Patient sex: M
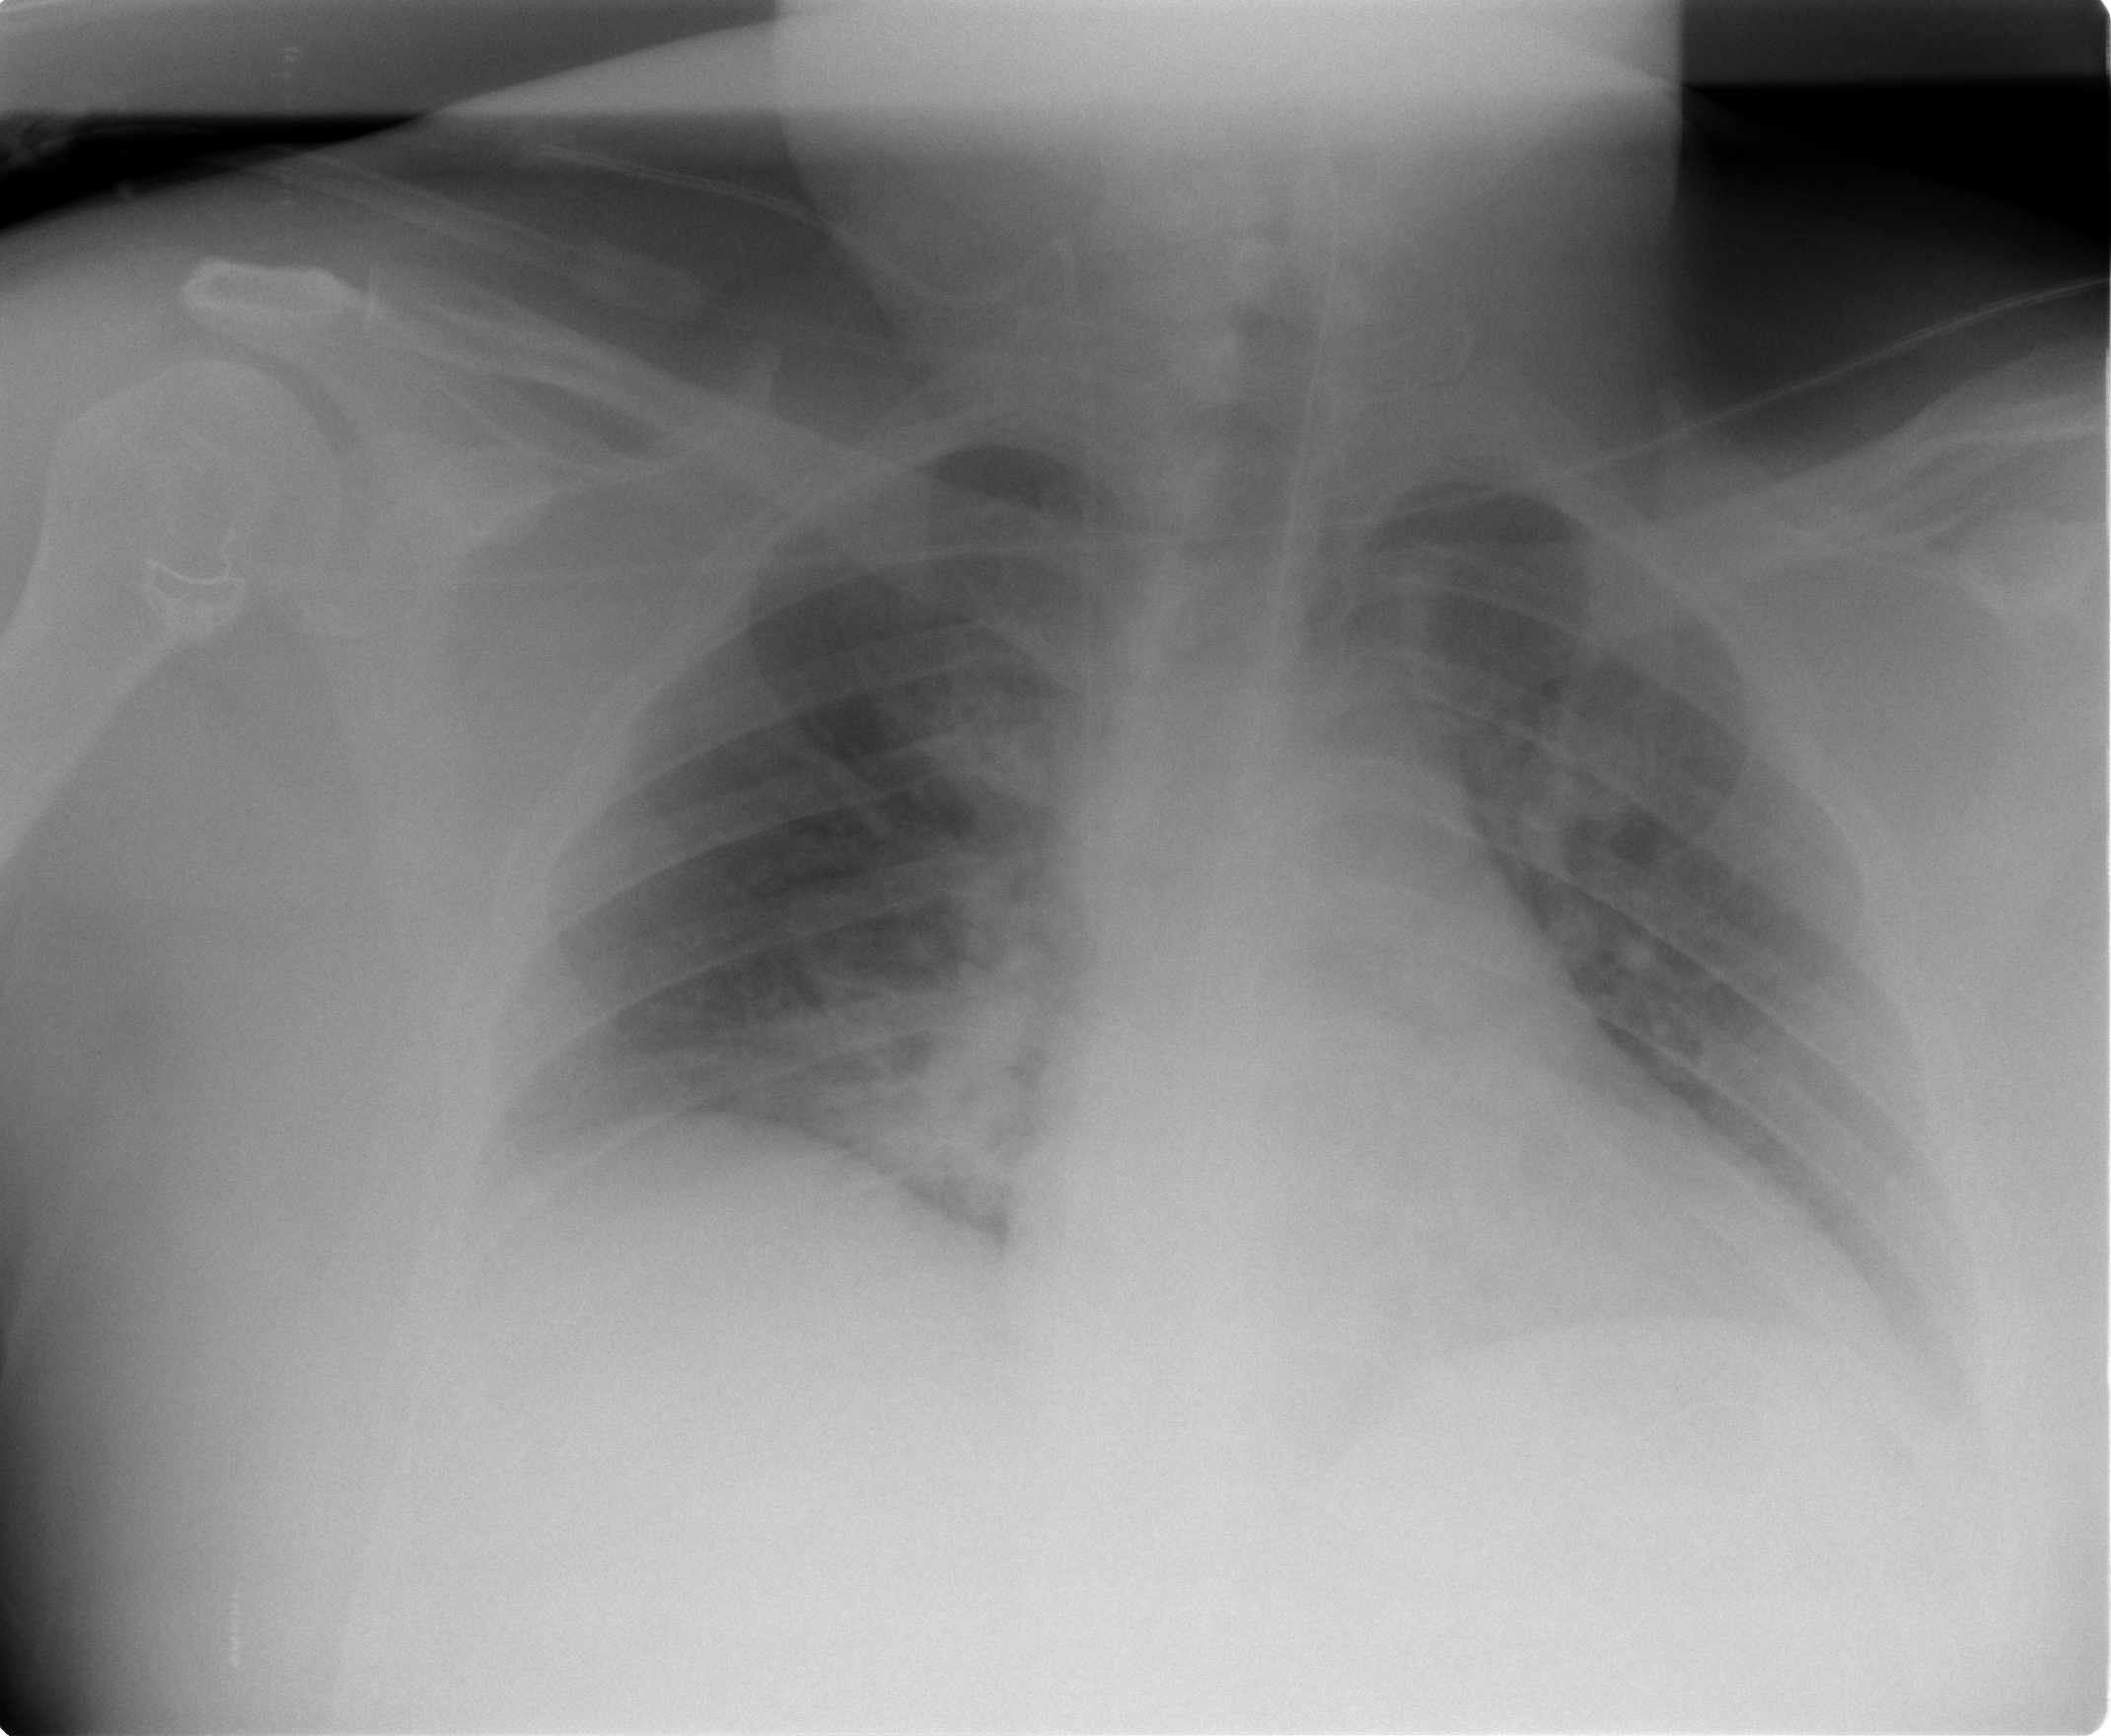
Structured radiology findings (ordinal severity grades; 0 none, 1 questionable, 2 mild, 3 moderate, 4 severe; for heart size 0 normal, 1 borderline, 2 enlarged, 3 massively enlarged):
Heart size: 0
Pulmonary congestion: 2
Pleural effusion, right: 0
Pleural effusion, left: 0
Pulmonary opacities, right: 0
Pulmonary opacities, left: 0
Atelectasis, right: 0
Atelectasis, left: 0